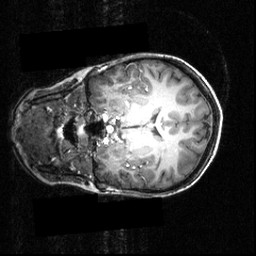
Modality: T1w
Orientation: coronal
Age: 12
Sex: male
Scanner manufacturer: siemens
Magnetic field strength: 3.951 T
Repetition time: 1.5 s
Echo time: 0.00335 s